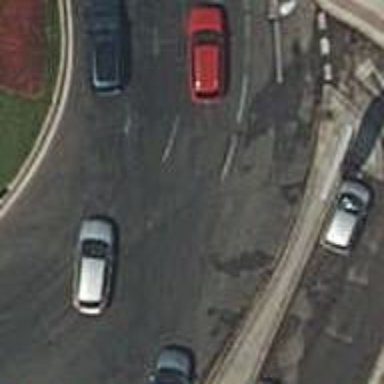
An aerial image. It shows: Road with traffic signals.